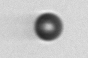
Label: bead